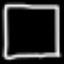
Label: square